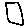
Label: square